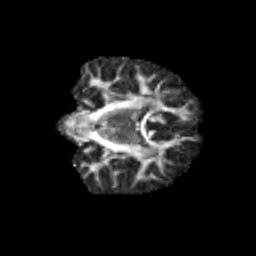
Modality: FA
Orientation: coronal
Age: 13
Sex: female
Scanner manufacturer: siemens
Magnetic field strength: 3 T
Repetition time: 3.8 s
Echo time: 0.07 s